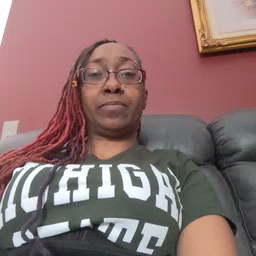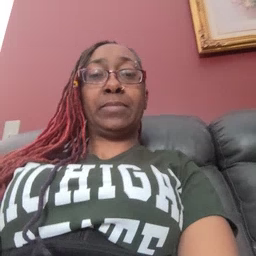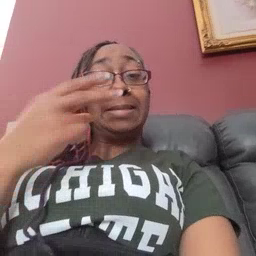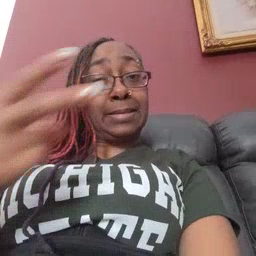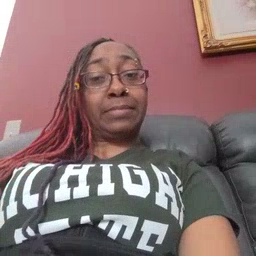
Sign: see